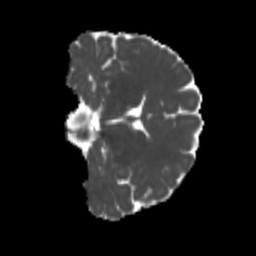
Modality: MD
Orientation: coronal
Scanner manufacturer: siemens
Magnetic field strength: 3 T
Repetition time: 4 s
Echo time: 0.0594 s